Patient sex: M
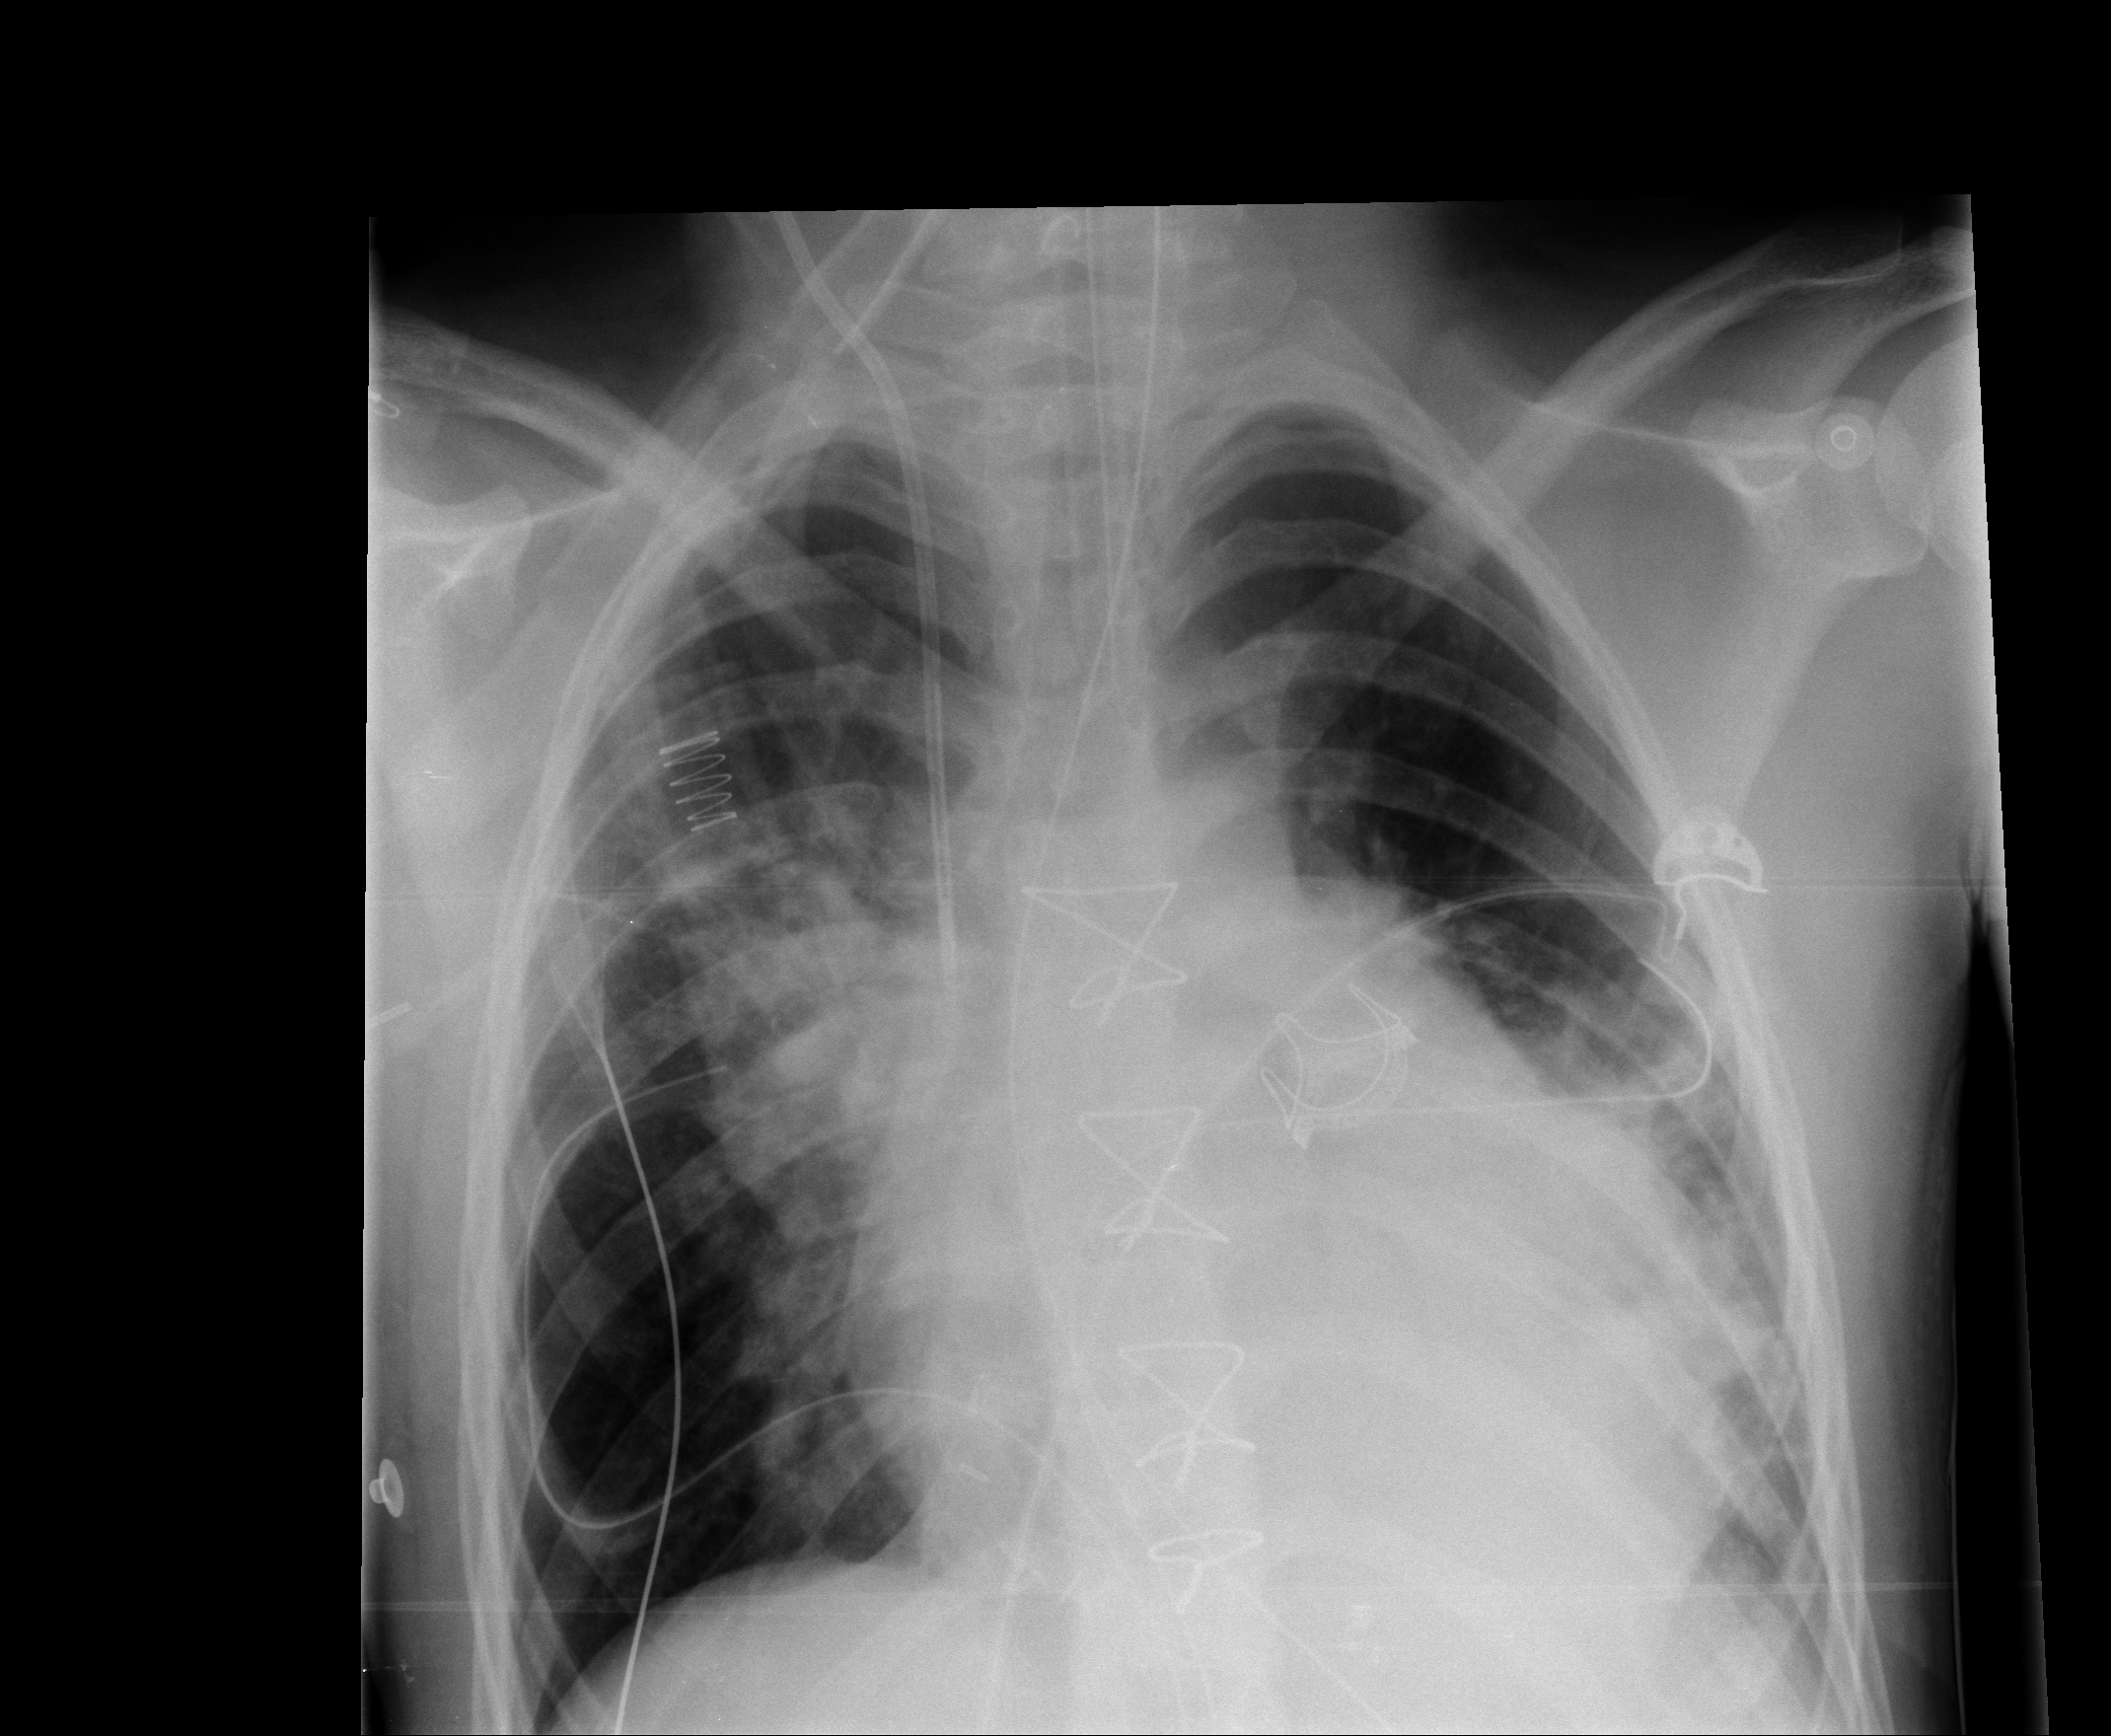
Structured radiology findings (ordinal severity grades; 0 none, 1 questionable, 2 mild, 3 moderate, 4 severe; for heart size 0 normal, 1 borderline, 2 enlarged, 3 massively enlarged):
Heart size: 2
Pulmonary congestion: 2
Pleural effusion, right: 0
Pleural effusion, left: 2
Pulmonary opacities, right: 0
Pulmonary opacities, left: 0
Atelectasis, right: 3
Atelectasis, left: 2